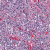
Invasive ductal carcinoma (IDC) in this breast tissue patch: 1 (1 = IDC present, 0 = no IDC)